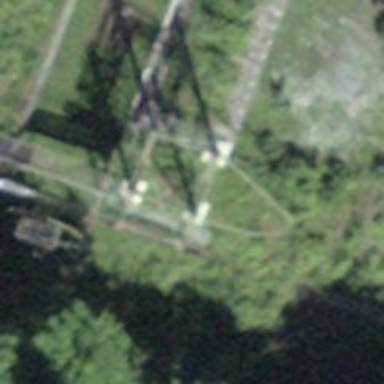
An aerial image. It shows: Pylon for aerialway.